Question: Count the number of objects in the diagram.
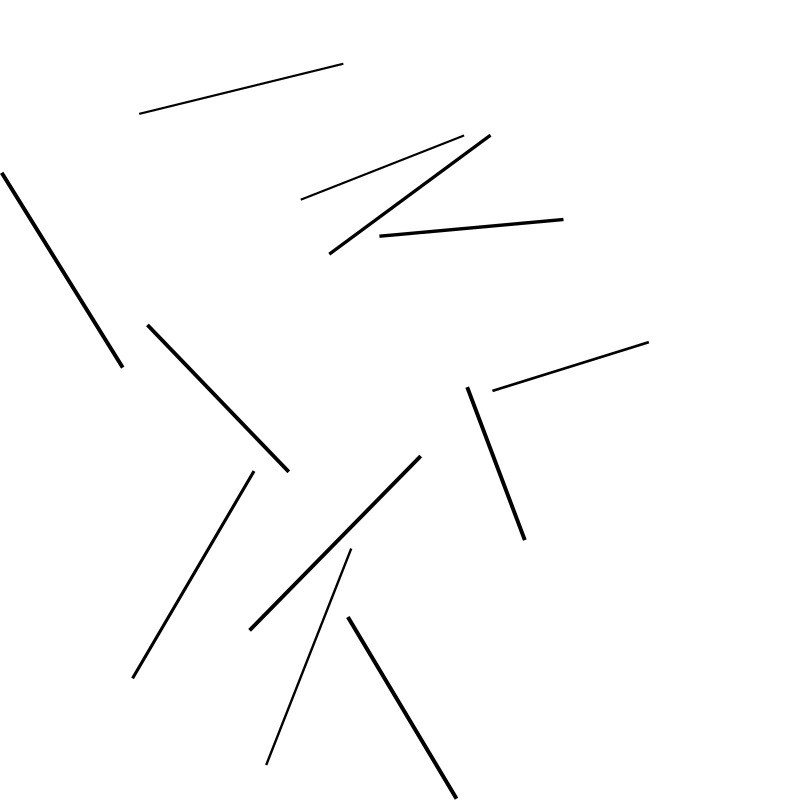
Answer: 12